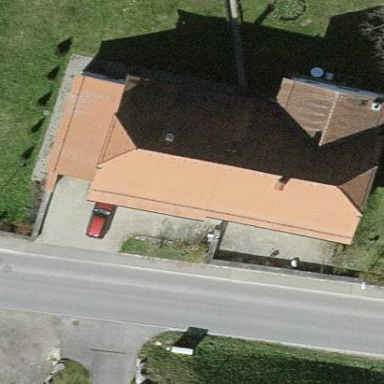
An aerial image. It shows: Detached building with gabled roof.